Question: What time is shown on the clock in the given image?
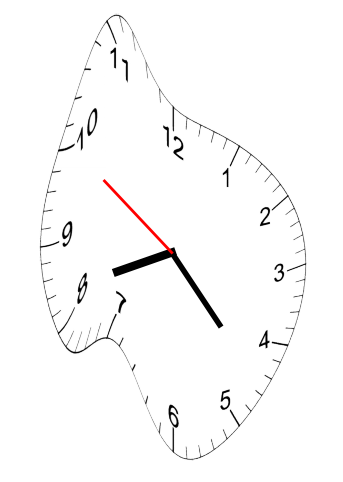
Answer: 08:22:50